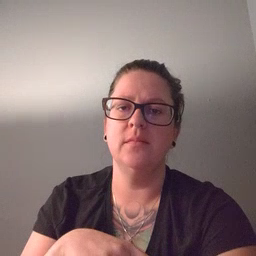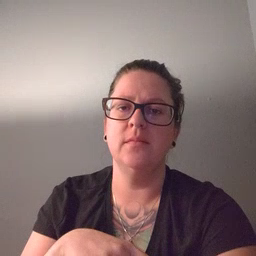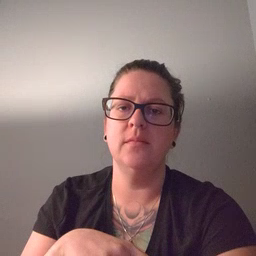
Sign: police